Question: Sory, I am new here.
I generate 'Data' object in ASP .Net Core and it is avaliable through GET 'GetData':
'''
using Microsoft.AspNetCore.Mvc;
using Newtonsoft.Json;
namespace ReactImport.Controllers
{
[Route("api/[controller]")]
[ApiController]
public class GetPostExampleController : ControllerBase
{
private Data data;
public GetPostExampleController() =>
data = new Data();
[HttpGet("GetData")]
public Data GetData()
{
return data;
}
}
[JsonObject]
public class Data
{
public Data() =>
NestedData = new NestedData();
public int Value { get; set; } = 999;
public NestedData NestedData {get; set;}
}
[JsonObject]
public class NestedData
{
public int NestedValue { get; set; } = 888;
}
}
'''
I can receive this object in my React app and read 'Data.Value', but if I try read 'Data.NestedData.NestedValue' I have an error 'TypeError: Cannot read property 'nestedValue' of undefined':
'''
import React, { Component } from 'react';
export class GetPostExample extends Component {
static displayName = GetPostExample.name;
componentDidMount() {
this.ReadData();
}
constructor(props) {
super(props);
this.state = { ReadData: Object, loading: true };
}
async ReadData() {
const response = await fetch('api/GetPostExample/getData');
const data = await response.json();
this.setState({ ReadData: data, loading: false });
}
render() {
return (
<div>
<div>Get:</div>
<div>Data.Value = {this.state.ReadData.value}</div>
{/*TypeError: Cannot read property 'nestedValue' of undefined
*<div>Data.Value = {this.state.ReadData.nestedData.nestedValue}</div>*/}
</div>
);
}
}
'''

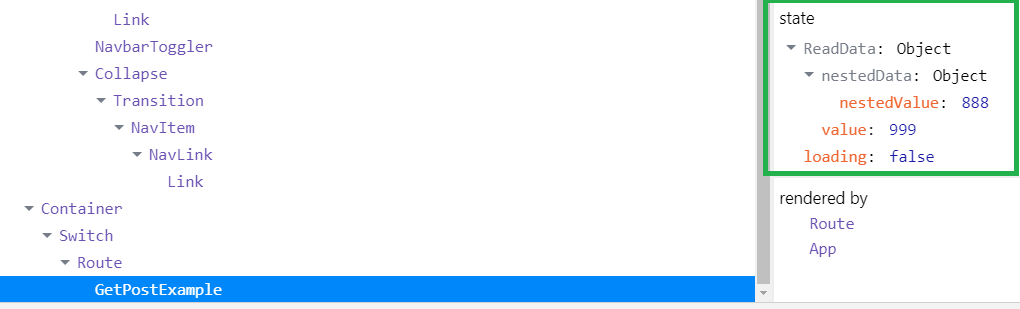
Answer: I found answer <URL>.
'''
render() {
let nestedValue;
if (this.state.ReadData.nestedData && this.state.ReadData.nestedData.nestedValue)
nestedValue = this.state.ReadData.nestedData.nestedValue;
return (
<div>
<div>Get:</div>
<div>Data.Value = {this.state.ReadData.value}</div>
<div>Data.NestedData.NestedValue = {nestedValue}</div>
</div>
);
}
'''